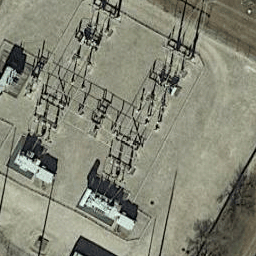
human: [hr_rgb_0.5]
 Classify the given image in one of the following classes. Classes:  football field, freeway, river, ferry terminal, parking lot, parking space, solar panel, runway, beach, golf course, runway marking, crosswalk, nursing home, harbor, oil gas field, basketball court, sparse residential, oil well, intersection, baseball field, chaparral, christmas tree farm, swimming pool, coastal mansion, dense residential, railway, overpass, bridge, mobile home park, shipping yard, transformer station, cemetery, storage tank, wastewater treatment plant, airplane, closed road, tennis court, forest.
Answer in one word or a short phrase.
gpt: transformer station